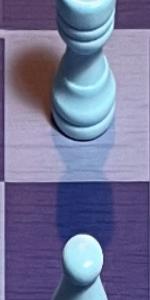
Label: Empty